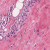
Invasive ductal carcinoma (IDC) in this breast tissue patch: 0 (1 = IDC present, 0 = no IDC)